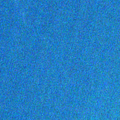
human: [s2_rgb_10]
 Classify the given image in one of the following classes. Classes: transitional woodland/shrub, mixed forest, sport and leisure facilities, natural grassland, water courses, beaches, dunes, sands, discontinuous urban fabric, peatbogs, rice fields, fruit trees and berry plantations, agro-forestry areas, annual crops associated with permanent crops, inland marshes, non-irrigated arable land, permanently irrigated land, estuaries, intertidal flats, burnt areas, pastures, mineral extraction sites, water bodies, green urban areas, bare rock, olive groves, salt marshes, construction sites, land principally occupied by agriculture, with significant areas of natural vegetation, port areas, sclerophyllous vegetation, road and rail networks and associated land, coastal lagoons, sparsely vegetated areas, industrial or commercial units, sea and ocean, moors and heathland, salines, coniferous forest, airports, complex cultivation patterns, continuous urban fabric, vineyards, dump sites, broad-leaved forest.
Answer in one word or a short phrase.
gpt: sea and ocean